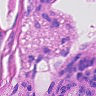
Metastatic tissue present: yes